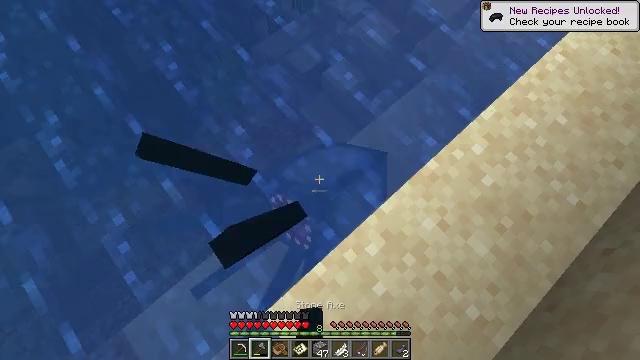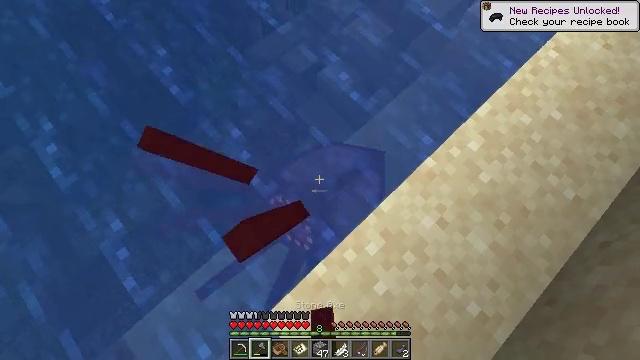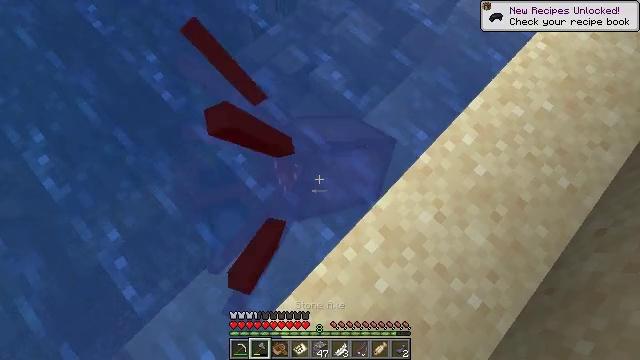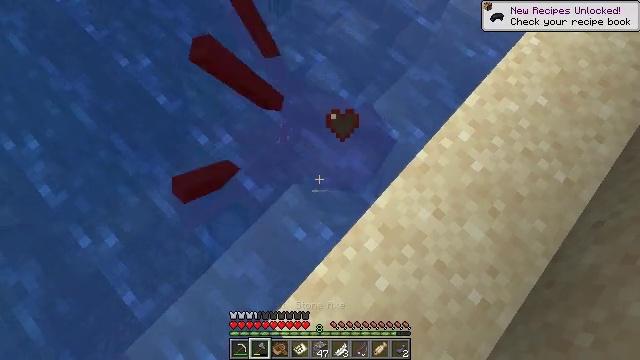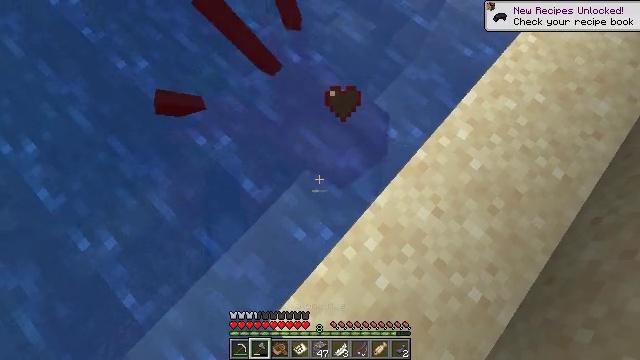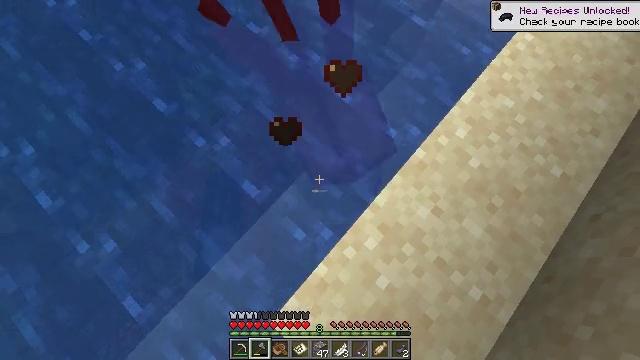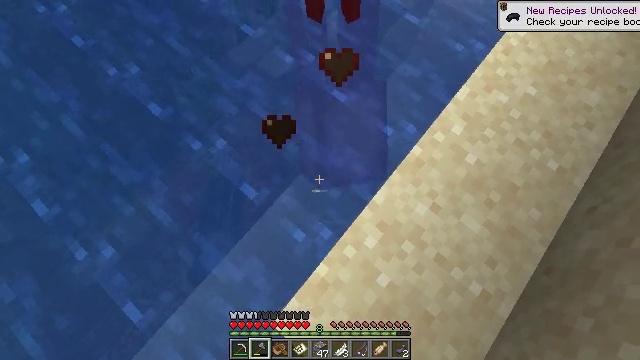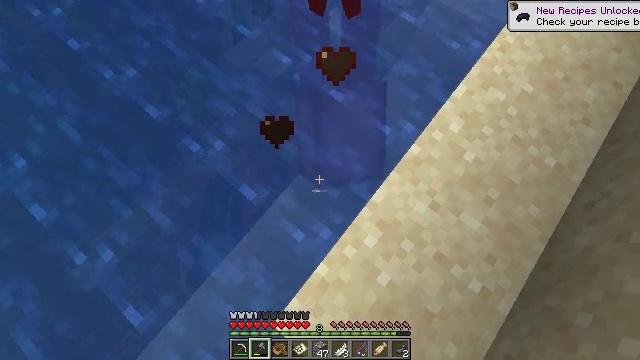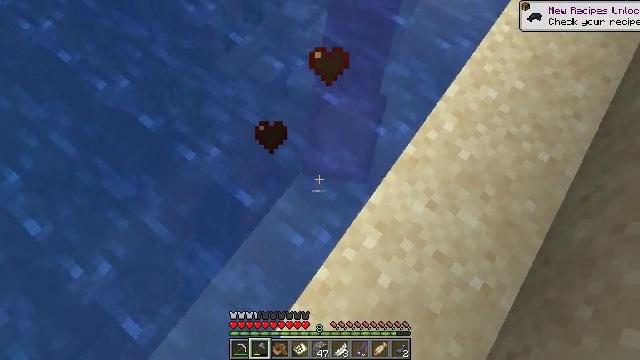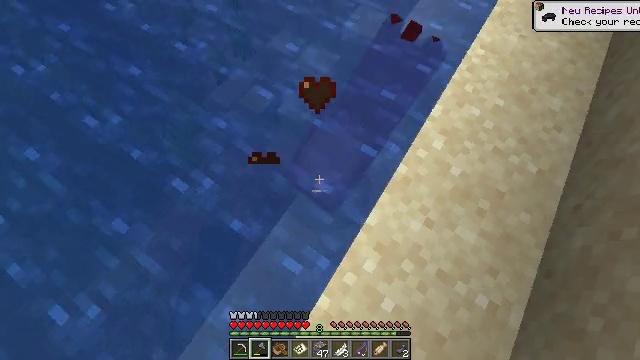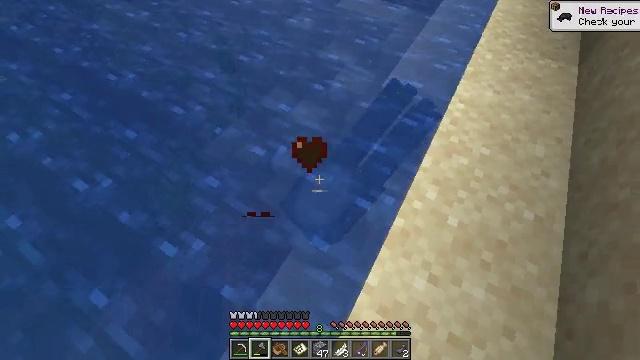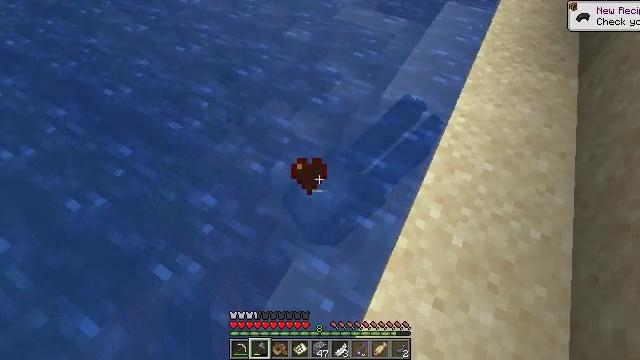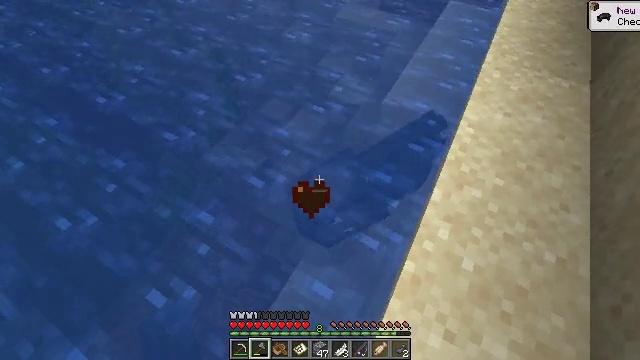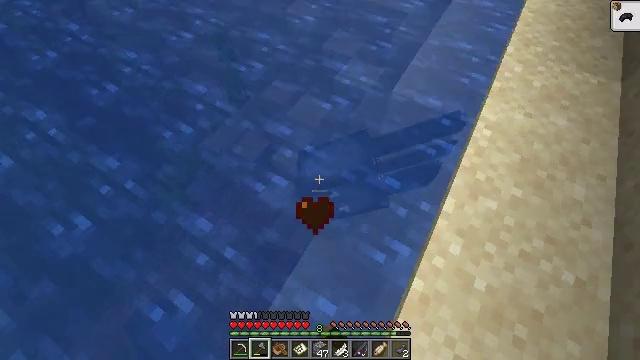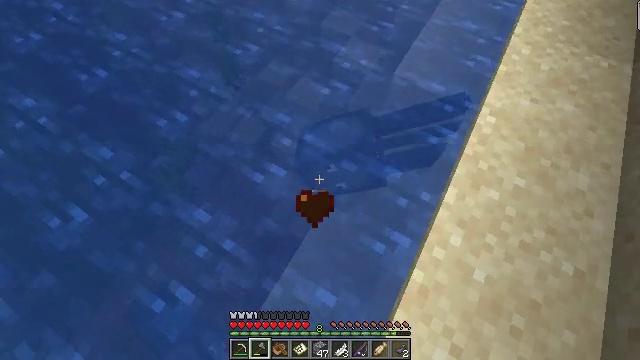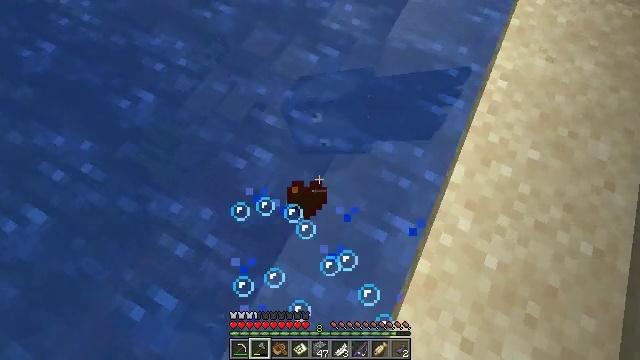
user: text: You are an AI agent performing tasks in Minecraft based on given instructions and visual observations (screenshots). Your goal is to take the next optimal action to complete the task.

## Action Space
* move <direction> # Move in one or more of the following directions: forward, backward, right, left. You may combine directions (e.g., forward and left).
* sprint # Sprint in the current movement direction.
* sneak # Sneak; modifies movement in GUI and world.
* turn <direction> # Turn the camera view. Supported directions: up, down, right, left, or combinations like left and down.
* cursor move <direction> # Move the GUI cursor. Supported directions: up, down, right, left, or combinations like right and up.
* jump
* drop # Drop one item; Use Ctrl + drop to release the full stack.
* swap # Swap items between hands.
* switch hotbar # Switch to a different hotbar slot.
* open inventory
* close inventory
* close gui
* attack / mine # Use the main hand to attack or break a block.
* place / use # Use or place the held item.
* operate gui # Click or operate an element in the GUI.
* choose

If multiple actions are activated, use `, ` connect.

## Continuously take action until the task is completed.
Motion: motion action
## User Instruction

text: Kill the squid.
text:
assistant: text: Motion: turn right
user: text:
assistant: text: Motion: turn right
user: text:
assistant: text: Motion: turn right
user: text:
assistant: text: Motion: no_op
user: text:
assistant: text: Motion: no_op
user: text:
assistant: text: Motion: turn right
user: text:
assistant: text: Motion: no_op
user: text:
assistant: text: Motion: turn right
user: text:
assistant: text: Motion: turn right and up
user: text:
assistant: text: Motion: move forward, turn right and up
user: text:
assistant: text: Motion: move forward, turn up
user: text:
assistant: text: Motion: move forward, attack / mine
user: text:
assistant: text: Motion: move forward, turn left and down, attack / mine
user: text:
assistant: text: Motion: turn down, attack / mine
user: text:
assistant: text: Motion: turn right and down, attack / mine
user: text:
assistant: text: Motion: turn right and down
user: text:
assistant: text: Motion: no_op
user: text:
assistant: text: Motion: turn up
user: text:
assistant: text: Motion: turn up
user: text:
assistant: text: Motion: turn right and up
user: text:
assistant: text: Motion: turn up
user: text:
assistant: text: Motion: turn up
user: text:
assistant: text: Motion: move forward, turn up
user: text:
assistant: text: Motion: move forward, turn up
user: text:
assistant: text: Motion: move forward
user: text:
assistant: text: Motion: move forward
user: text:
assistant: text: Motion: move forward, turn left
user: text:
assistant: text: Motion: move forward
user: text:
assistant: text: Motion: move forward, turn left
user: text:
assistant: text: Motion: move forward, turn left